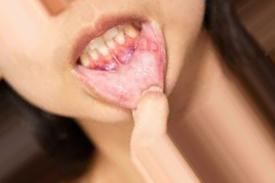
Condition: Mouth Ulcer